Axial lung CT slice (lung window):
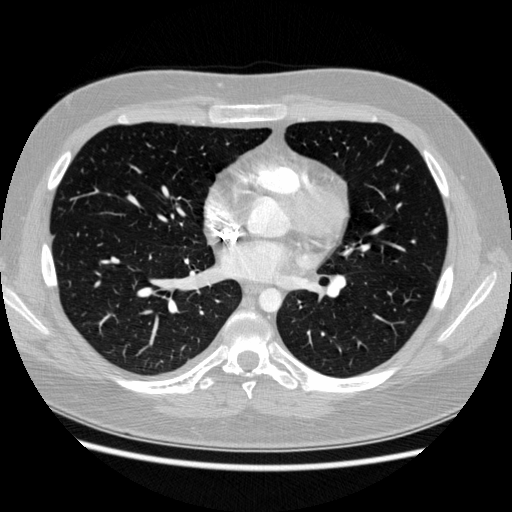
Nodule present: no